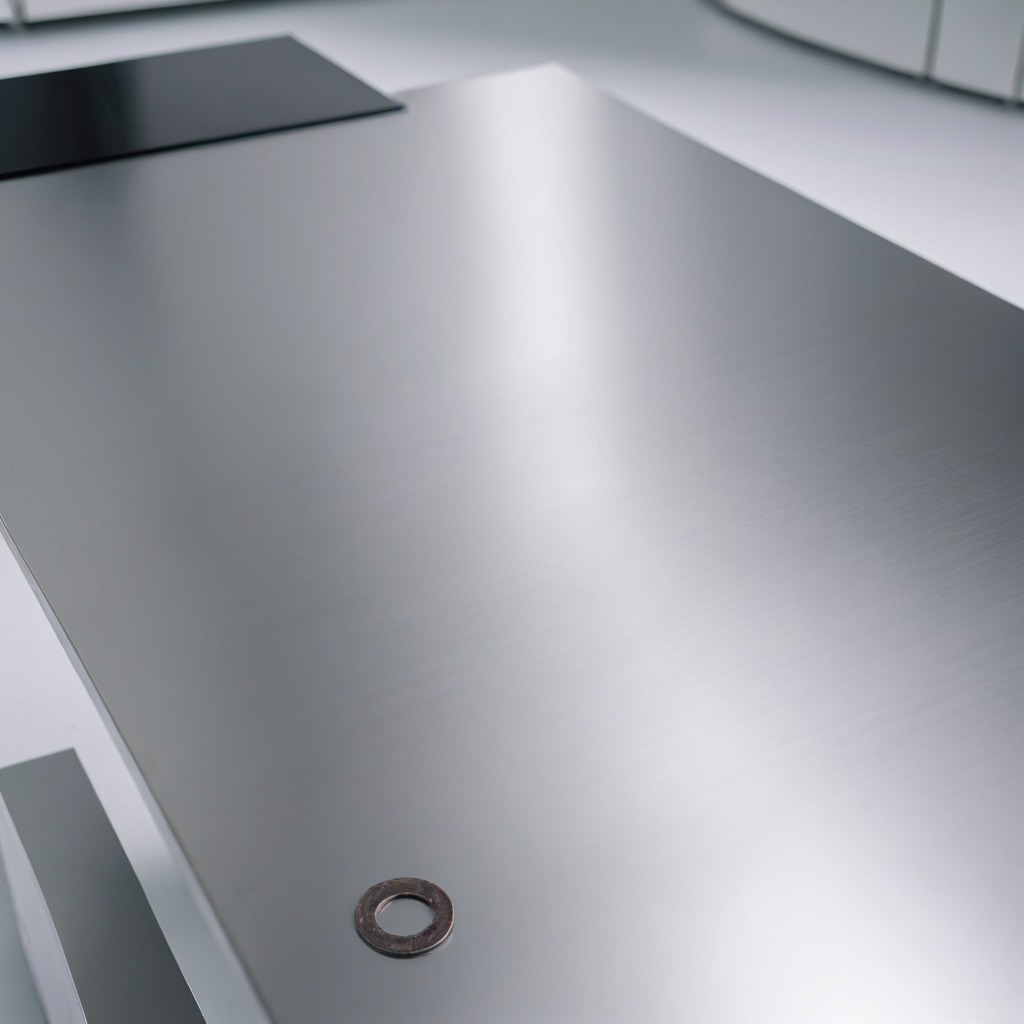
A flat metal washer lies on the stainless steel table.